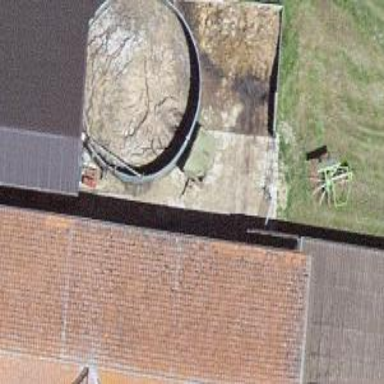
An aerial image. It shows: Building with storage tank.